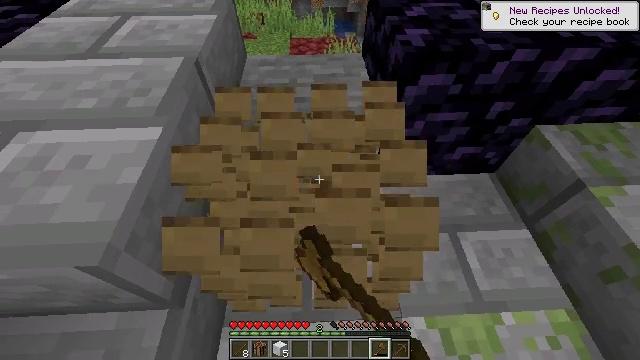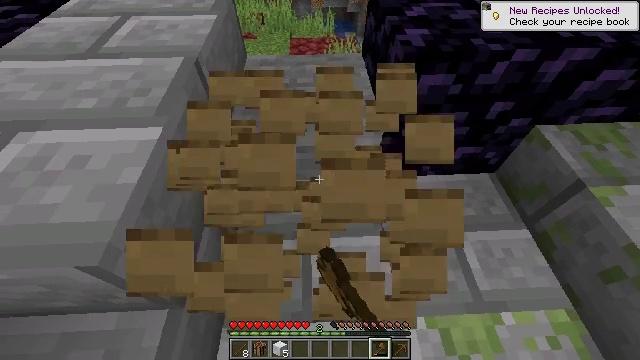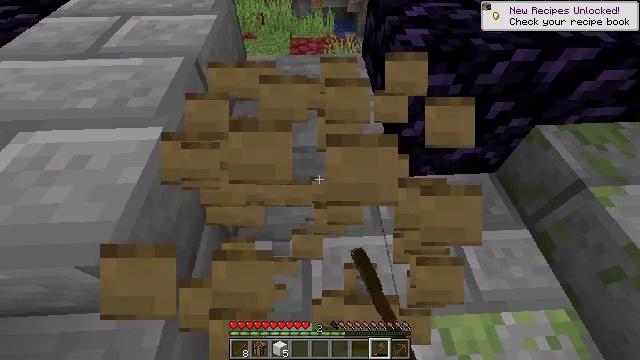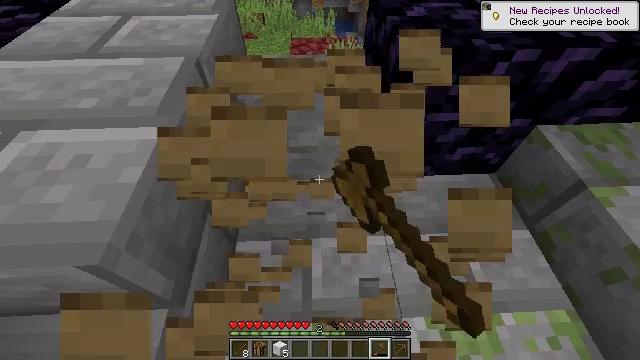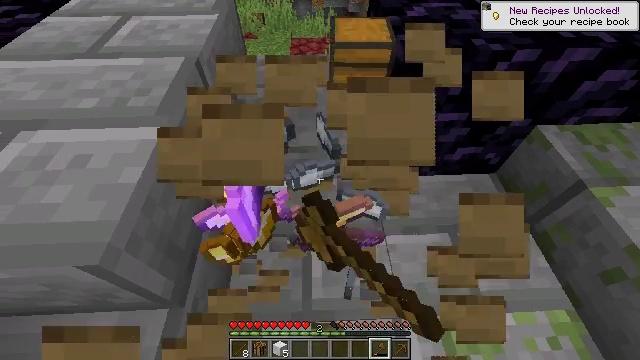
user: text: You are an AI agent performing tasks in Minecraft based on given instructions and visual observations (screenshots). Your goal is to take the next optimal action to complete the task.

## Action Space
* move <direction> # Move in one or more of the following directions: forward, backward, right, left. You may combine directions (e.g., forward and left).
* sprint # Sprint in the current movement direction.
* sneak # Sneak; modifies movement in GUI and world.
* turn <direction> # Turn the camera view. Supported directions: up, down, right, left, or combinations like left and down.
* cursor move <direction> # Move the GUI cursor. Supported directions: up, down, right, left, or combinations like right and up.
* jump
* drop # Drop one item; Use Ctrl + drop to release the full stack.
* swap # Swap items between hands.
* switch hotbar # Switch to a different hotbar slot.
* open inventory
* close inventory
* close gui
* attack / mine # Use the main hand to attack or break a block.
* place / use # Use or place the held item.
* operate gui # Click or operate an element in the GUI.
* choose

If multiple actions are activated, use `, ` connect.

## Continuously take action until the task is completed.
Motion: motion action
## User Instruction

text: Attack the chest to pick it up.
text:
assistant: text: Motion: attack / mine
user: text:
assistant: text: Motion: attack / mine
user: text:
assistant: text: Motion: attack / mine
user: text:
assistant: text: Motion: attack / mine
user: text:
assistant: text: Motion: attack / mine